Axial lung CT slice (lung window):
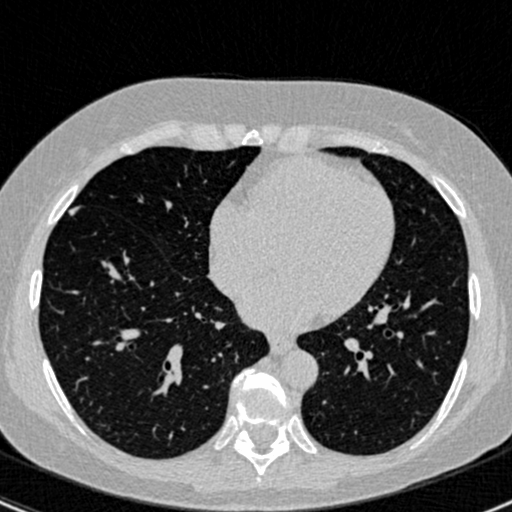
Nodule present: yes
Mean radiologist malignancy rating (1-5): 3.333